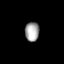
Tissue: lung
Cell type: T cells
Senescence score: 0.5418
Nuclear area (px): 270
Mean DAPI intensity: 162.626